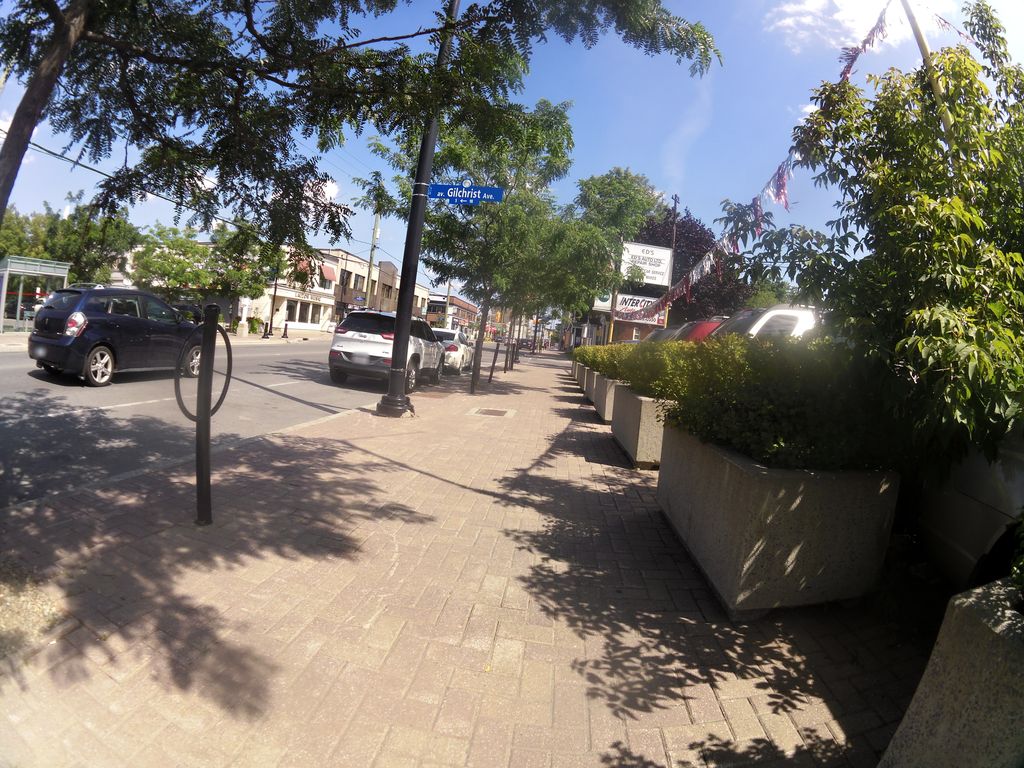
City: ottawa-gatineau